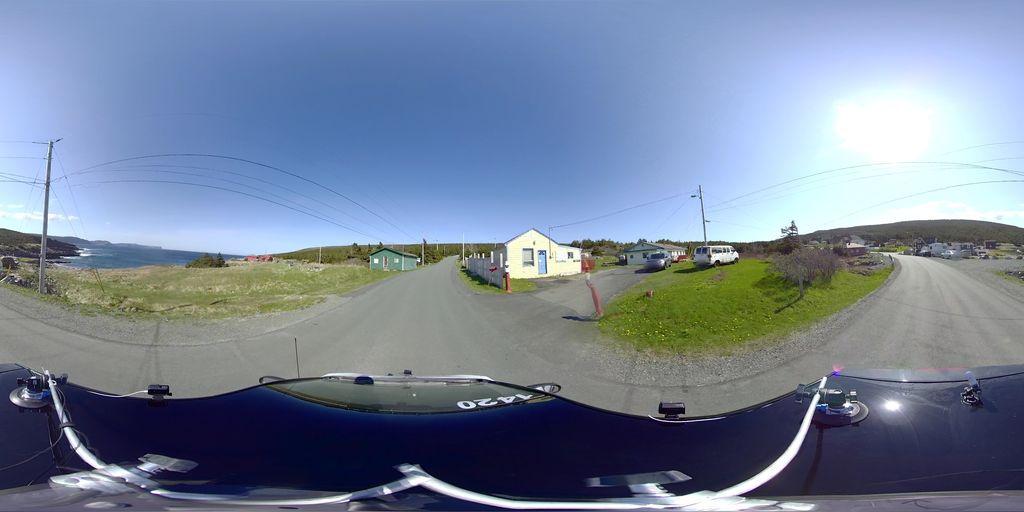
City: st_johns